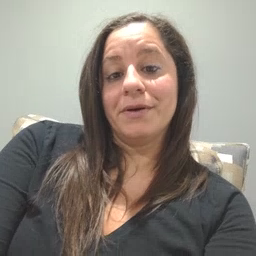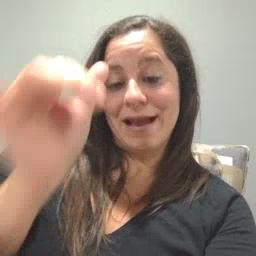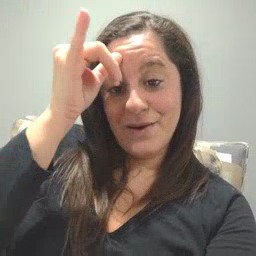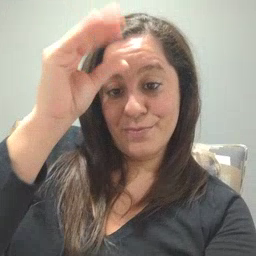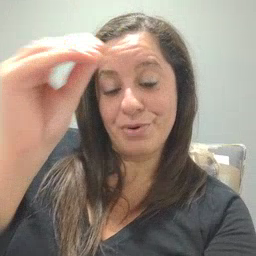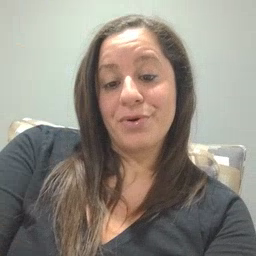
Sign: cowboy